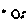
Label: moon